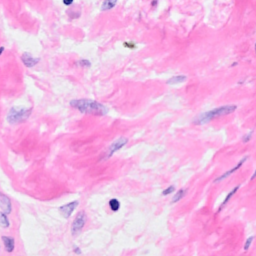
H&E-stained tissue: Breast